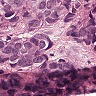
Metastatic tissue present: yes